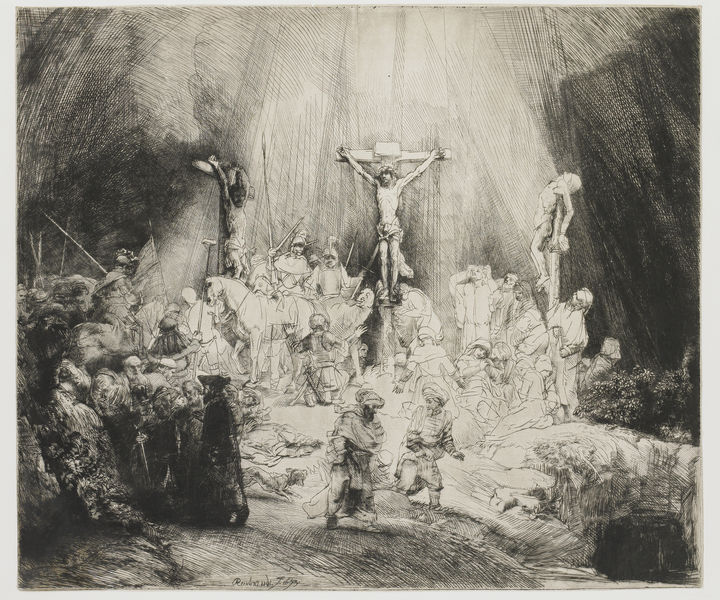
Titel: De drie kruisen
Künstler: Rembrandt Harmensz. van Rijn
Standort: Amsterdam
Institution: Rijksmuseum
Schlagwörter: people, sword, swords, black, old, black and white, cross, jesus, art, war, horse, christ, kill, pferd, killing, pferde, römer, spear, graphite, jünger, kreuzigung, ar, kalvarien berg